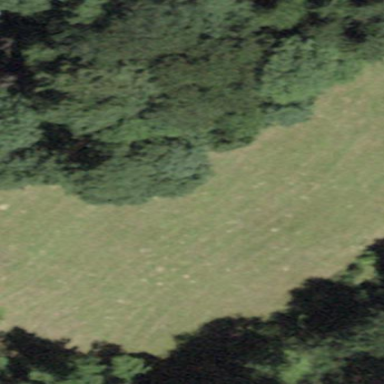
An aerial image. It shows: Beautiful meadow.